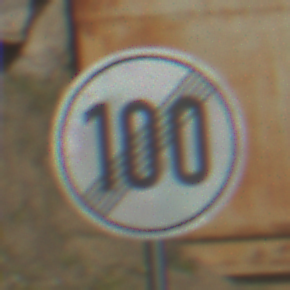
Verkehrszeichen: EndeGeschwindigkeit100
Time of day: MorningAfternoon
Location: Outdoor (Suburban)
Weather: Clear
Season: NotSpecified
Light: Natural